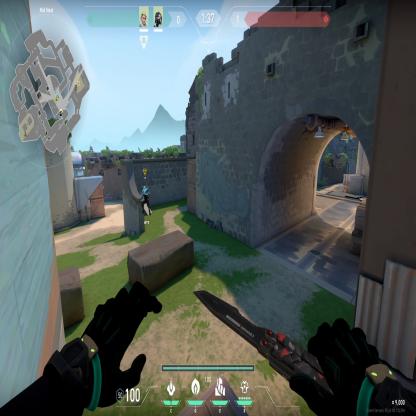
Label: teammate